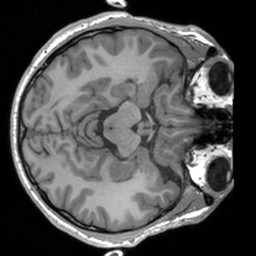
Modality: T1w
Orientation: axial
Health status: healthy
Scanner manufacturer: siemens
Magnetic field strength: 3 T
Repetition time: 1.9 s
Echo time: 0.00226 s